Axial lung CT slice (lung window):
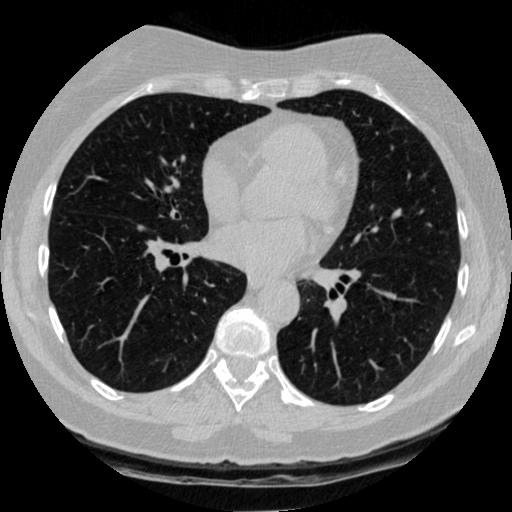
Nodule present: no